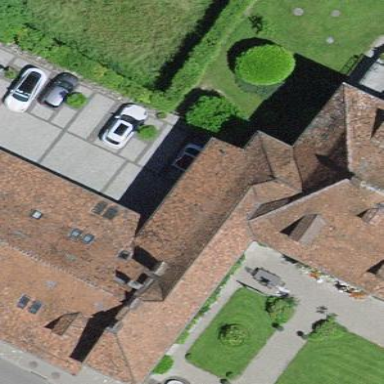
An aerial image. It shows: Stately castle that is historic building.